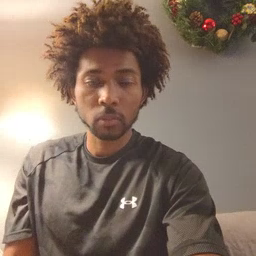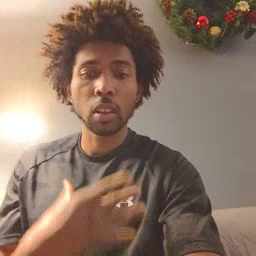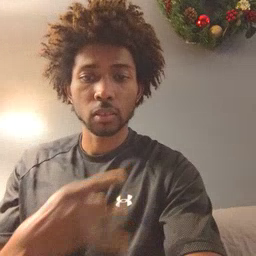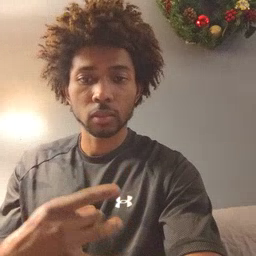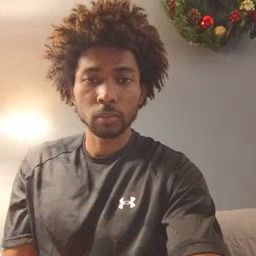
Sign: like